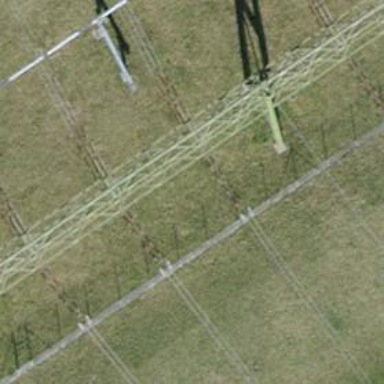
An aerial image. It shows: Power line is depicted.